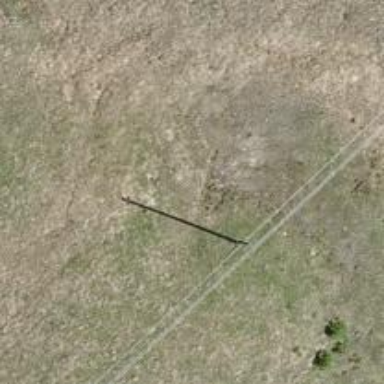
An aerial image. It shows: Minor power line.